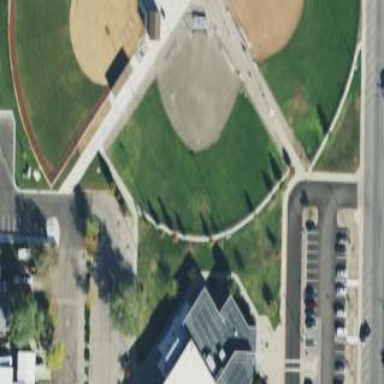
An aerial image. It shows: Baseball pitch for leisure and sports activities.